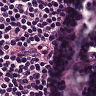
Metastatic tissue present: no